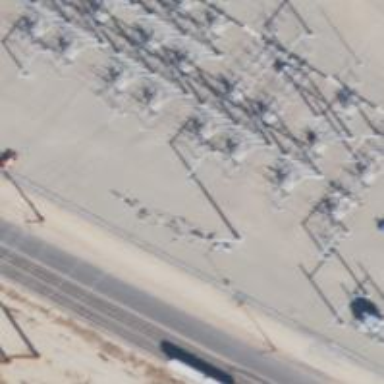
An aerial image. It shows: Switch used for power control.